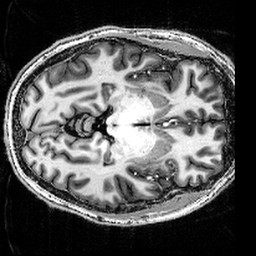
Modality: T1w
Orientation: axial
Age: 26
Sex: female
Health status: healthy
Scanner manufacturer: siemens
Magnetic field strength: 9.4 T
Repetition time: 6 s
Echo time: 0.0023 s